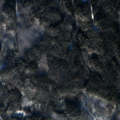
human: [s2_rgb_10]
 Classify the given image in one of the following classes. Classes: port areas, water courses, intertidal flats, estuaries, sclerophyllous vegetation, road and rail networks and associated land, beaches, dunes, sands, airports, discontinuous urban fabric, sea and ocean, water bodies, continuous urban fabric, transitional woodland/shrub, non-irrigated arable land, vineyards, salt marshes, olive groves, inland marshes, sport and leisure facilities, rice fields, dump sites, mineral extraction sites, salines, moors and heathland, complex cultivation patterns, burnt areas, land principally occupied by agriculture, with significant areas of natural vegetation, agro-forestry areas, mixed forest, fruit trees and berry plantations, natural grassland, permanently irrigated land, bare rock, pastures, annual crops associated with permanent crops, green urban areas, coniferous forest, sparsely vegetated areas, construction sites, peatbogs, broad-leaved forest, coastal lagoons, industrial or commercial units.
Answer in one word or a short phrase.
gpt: broad-leaved forest, coniferous forest, mixed forest